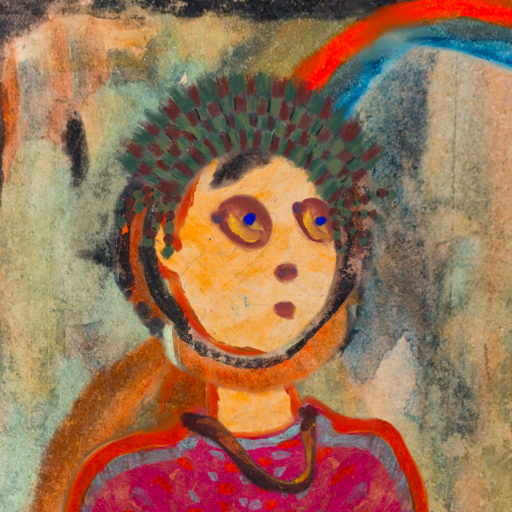
Background: Childish, Head And Neck Side: Experience, Face Side: Mother_And_Son_Son, Bust: Sisters, Hair Side: Childish, Head Accessory: After_Raid_Crown, Second Necklace: Comrade, Necklace: Blank, Baby: Blank